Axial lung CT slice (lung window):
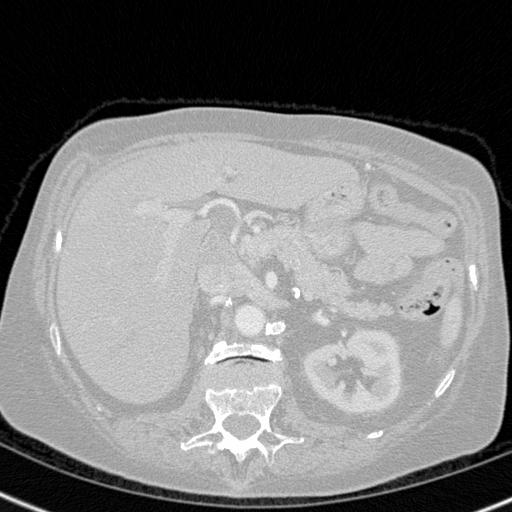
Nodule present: no